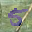
Label: 5